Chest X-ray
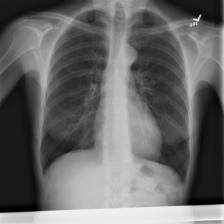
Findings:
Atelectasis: negative
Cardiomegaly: negative
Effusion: negative
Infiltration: negative
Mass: negative
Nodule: negative
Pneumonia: negative
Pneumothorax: negative
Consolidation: negative
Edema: negative
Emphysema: negative
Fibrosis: negative
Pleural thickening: negative
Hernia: negative